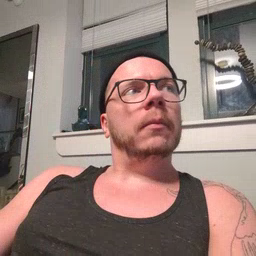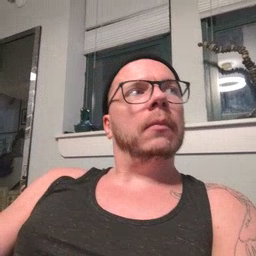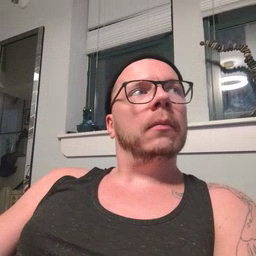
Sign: mitten